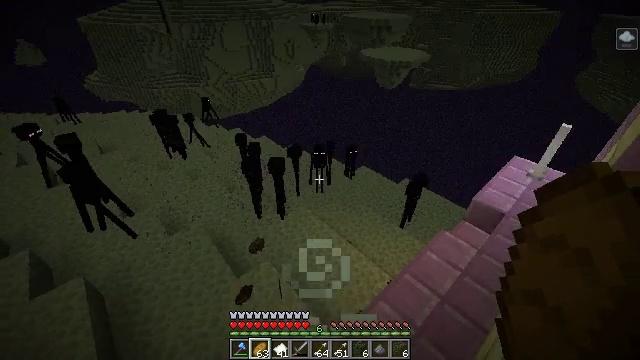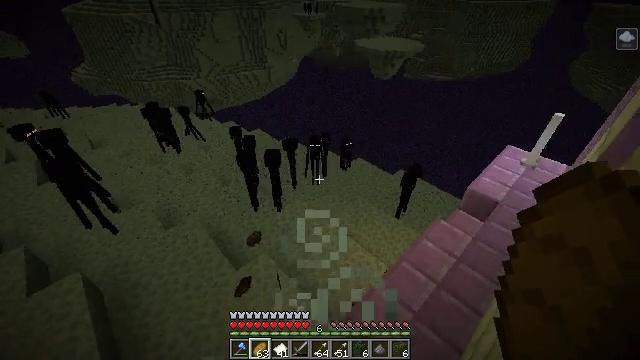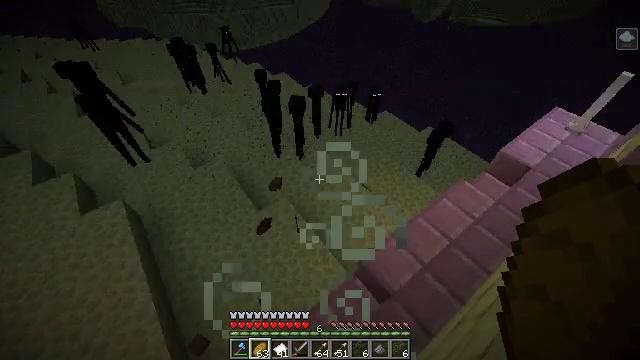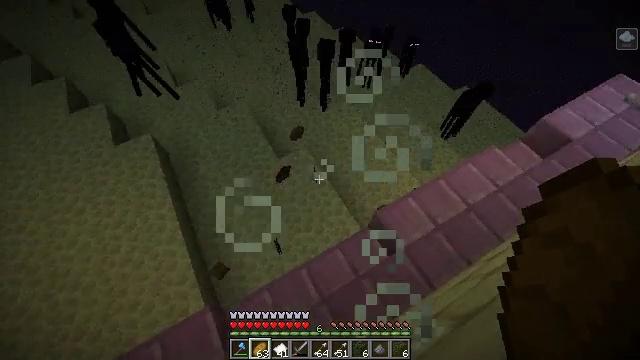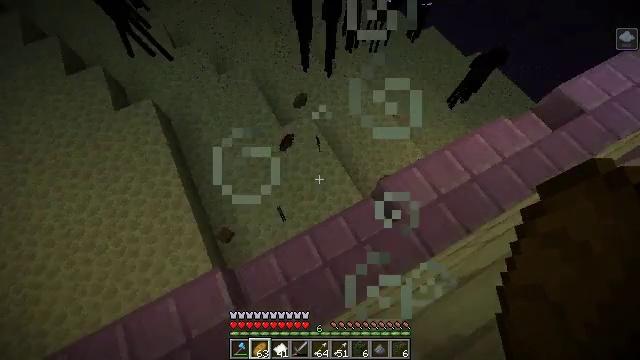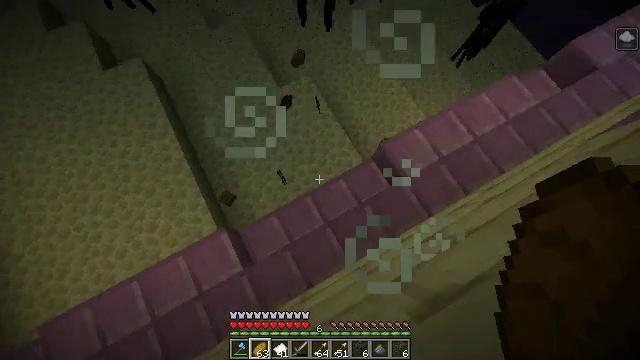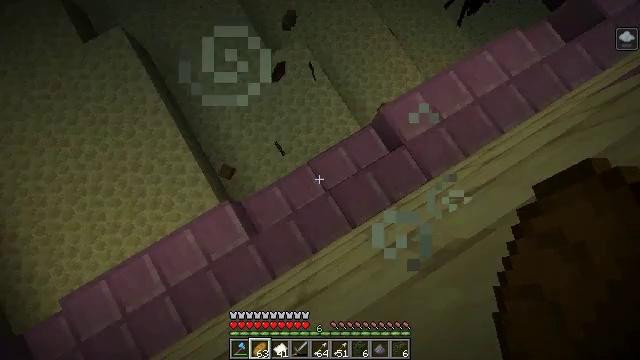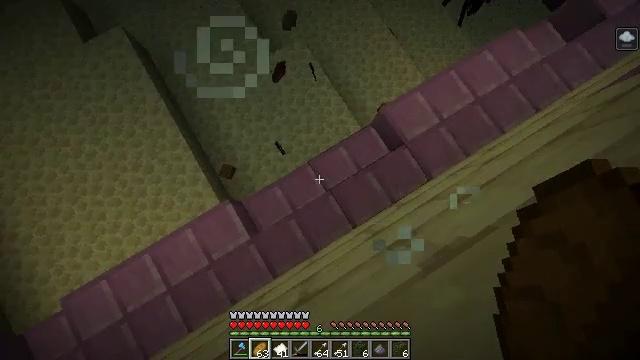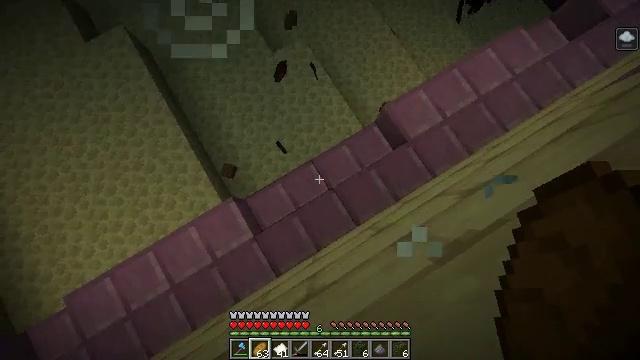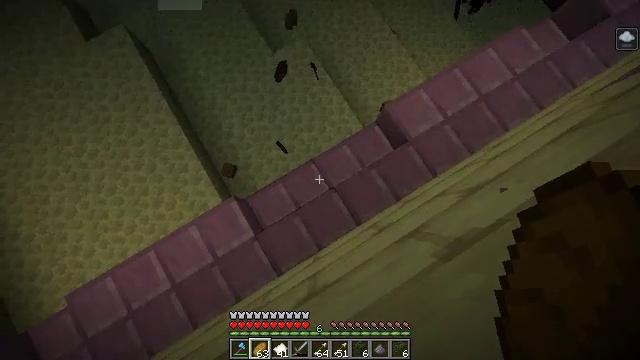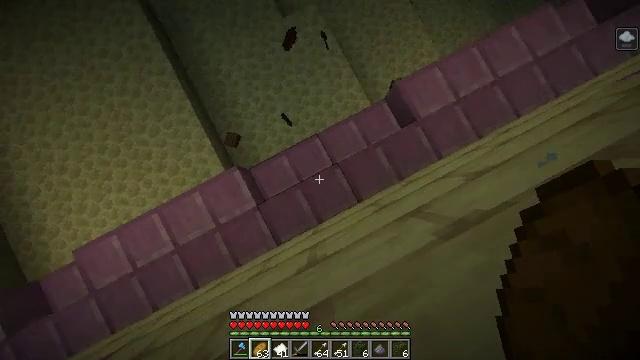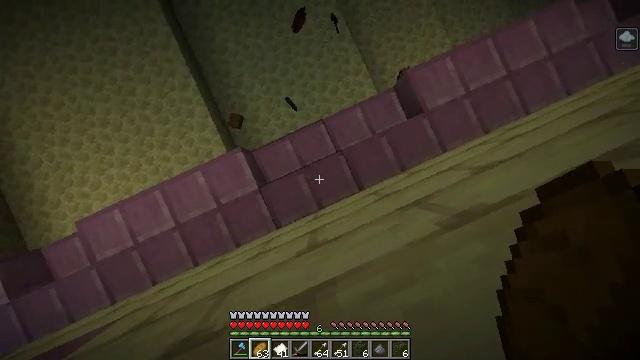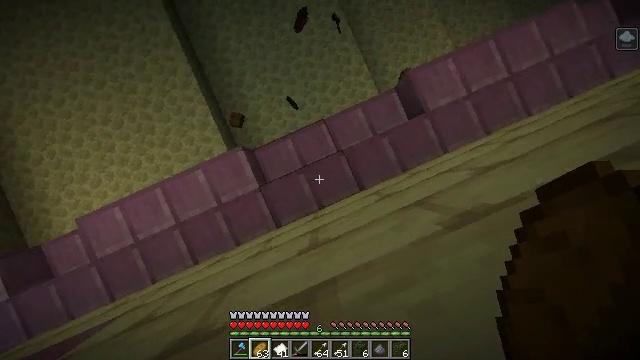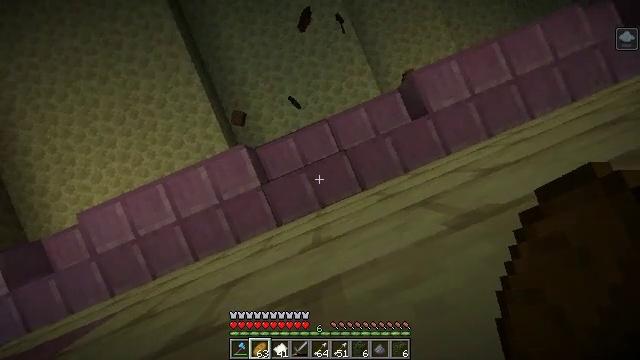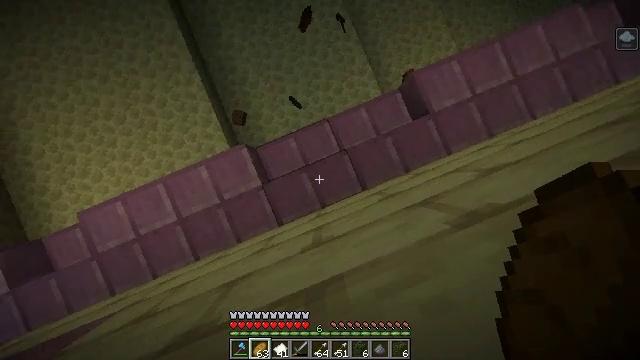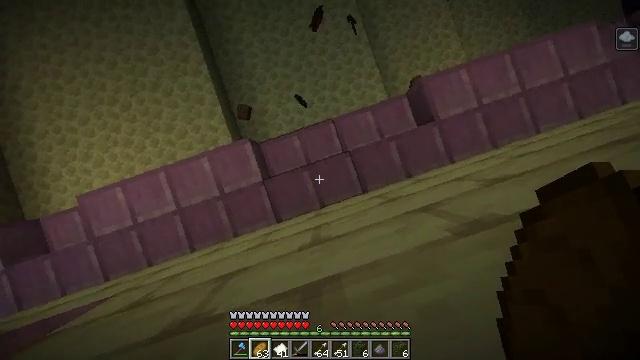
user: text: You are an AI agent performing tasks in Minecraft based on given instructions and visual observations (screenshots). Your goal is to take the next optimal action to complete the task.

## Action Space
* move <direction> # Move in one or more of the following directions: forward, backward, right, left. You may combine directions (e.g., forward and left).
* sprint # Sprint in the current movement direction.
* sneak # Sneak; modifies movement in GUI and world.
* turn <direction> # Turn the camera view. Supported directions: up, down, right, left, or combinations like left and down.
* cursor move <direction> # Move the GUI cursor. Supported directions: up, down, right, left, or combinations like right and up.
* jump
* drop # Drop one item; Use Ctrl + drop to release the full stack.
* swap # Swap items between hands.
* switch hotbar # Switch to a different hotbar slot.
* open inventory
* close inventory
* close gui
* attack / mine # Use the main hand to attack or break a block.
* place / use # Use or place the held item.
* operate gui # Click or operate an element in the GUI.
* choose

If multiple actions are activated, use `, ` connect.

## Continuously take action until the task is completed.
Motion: motion action
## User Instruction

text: Remove a mutton from the inventory.
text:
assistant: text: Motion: turn right and down
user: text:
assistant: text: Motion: turn left and down
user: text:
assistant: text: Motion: turn left and down
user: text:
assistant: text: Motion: turn left and down
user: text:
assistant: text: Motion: turn down
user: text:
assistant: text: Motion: turn right and down
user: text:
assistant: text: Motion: no_op
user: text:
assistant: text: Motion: no_op
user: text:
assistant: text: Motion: no_op
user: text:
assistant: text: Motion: turn left and down
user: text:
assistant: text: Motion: turn left and down
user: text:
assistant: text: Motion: turn down
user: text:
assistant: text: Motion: turn left and down
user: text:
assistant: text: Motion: no_op
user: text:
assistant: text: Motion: turn left
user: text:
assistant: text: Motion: turn left
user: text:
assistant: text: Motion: no_op
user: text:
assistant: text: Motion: turn left
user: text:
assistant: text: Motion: no_op
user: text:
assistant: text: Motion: no_op
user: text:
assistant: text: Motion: no_op
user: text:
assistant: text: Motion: no_op
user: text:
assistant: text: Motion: no_op
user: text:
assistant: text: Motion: no_op
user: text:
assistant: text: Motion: no_op
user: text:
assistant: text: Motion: no_op
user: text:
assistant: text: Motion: no_op
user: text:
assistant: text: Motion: no_op
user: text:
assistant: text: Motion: open inventory
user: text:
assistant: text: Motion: open inventory